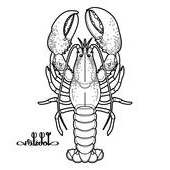
Label: spiny lobster, langouste, rock lobster, crawfish, crayfish, sea crawfish